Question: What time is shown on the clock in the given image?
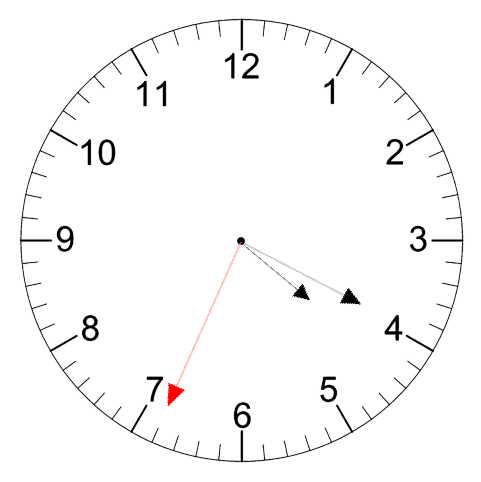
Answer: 04:19:34